Question: I am getting below error in the browser when I am setting my build output folder to '../bin/debug' or '../bin/release'. But if I set it to '../bin' it is working fine. Also setting it to '../bin/debug' is creating all output files in the debug directory but not reading the libraries from the directory it seems.
Please help if anyone have any workaround for this issue.
> Parser Error Message: Could not load type <>

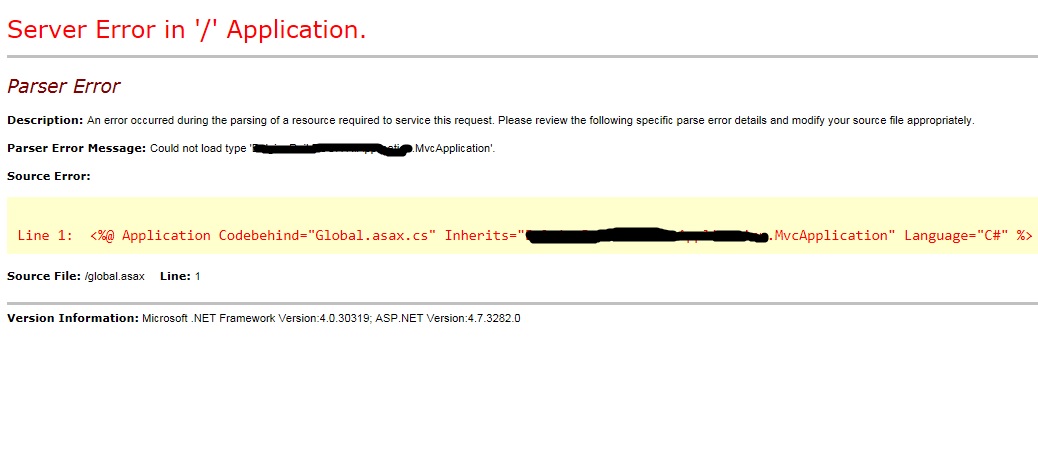
Answer: It seems that you use 'View in browser' option, by default it will search source files from bin folder as it's original output folder.
And since you've changed the output path like bin\Debug. When using this option, the source files which should be in bin folder but now at bin\Debug folder can't be reached. That's the cause of this issue.
To resolve it we could add a command**: 'copy $(ProjectDir)$(OutPutPath) $(ProjectDir)bin /y' into post-build event. It works to copy the new output files to bin folder after every successful build no matter what the output path it is.
Please check if it works. Looking forward to your reply.